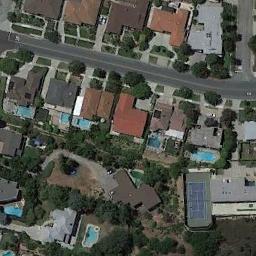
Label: tennis_court